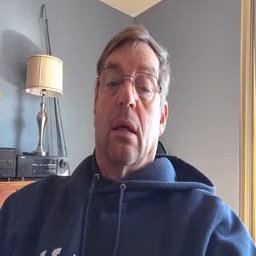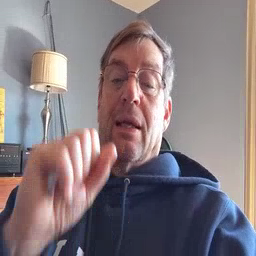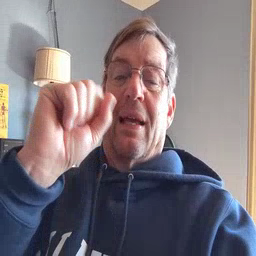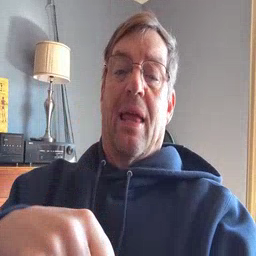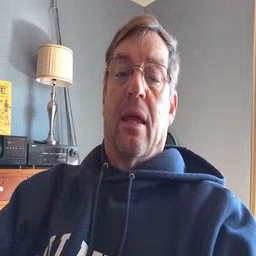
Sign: can